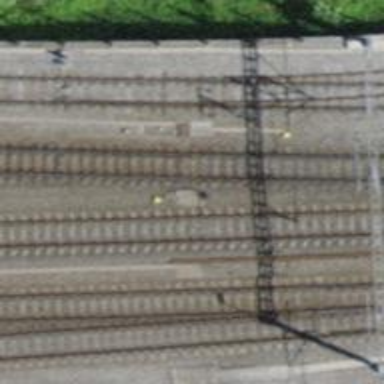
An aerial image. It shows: Railway switch with the turnout on the right side.